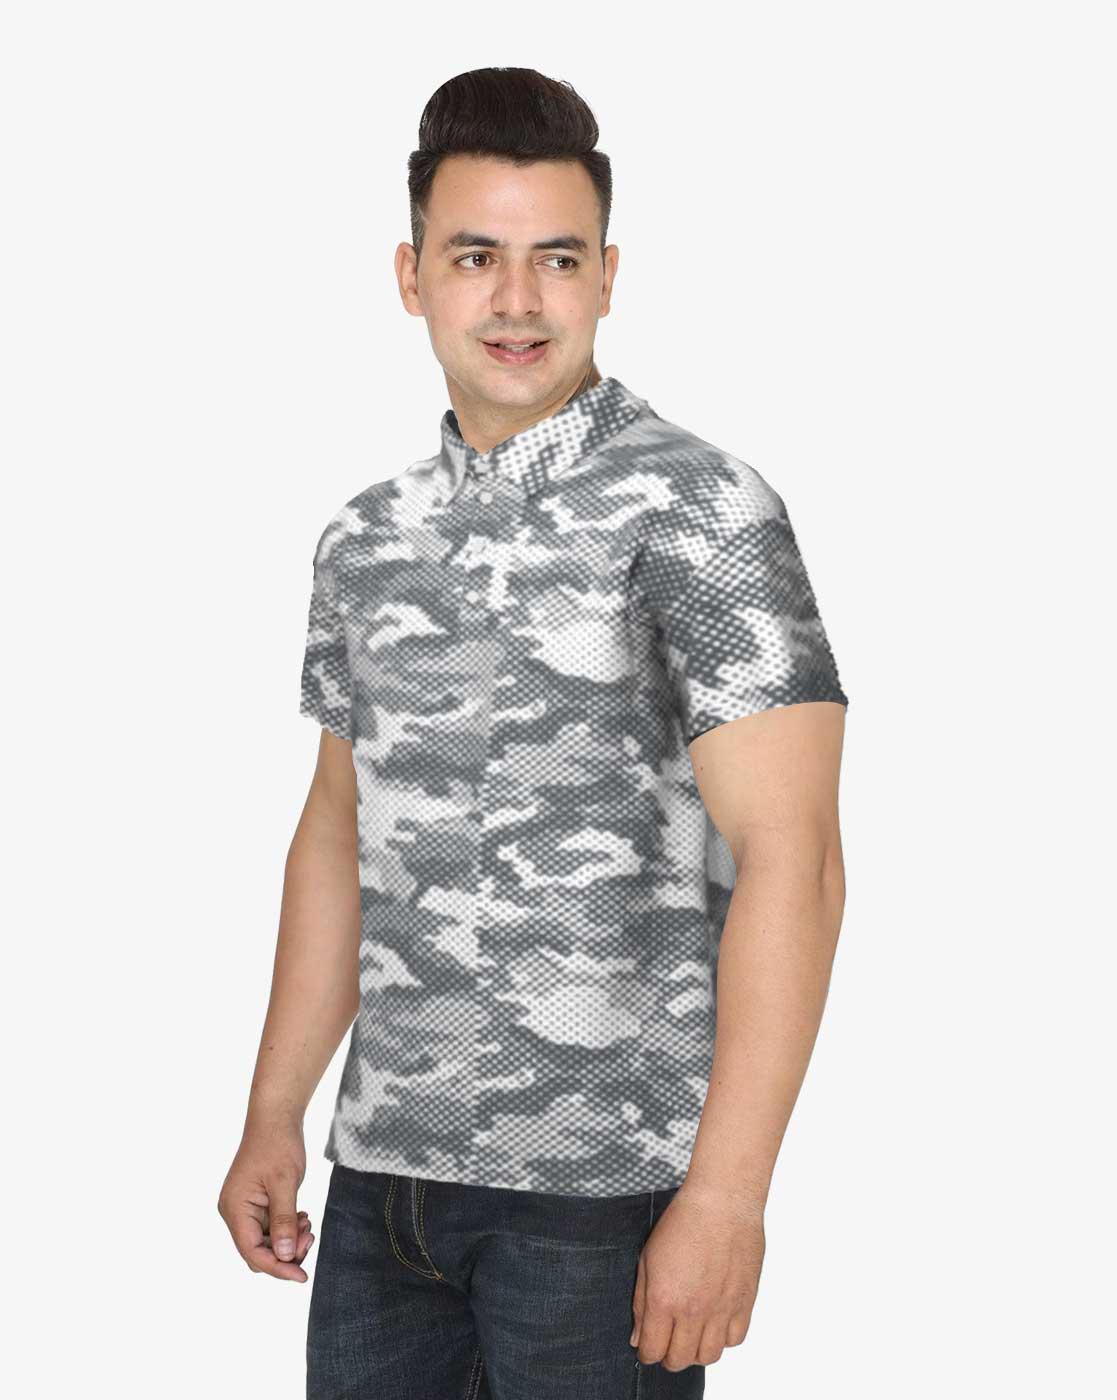
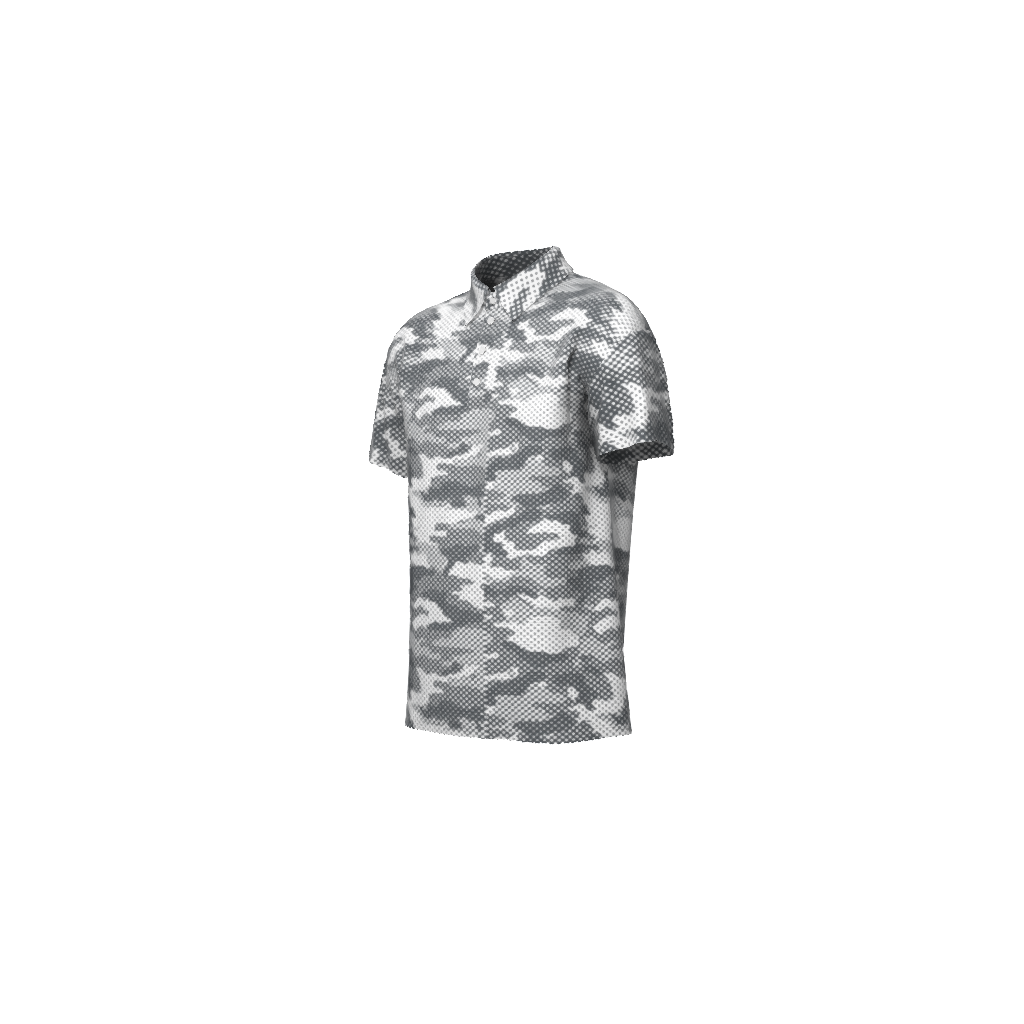
Clothing description: grey camo polo shirt